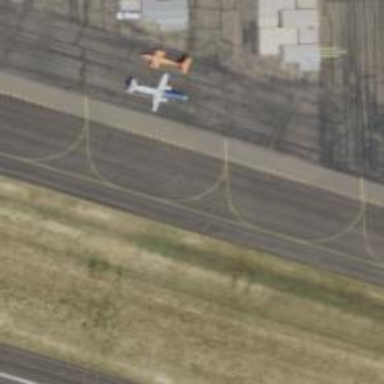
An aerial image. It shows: View of taxiway at the airport.